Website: walmart
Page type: payment
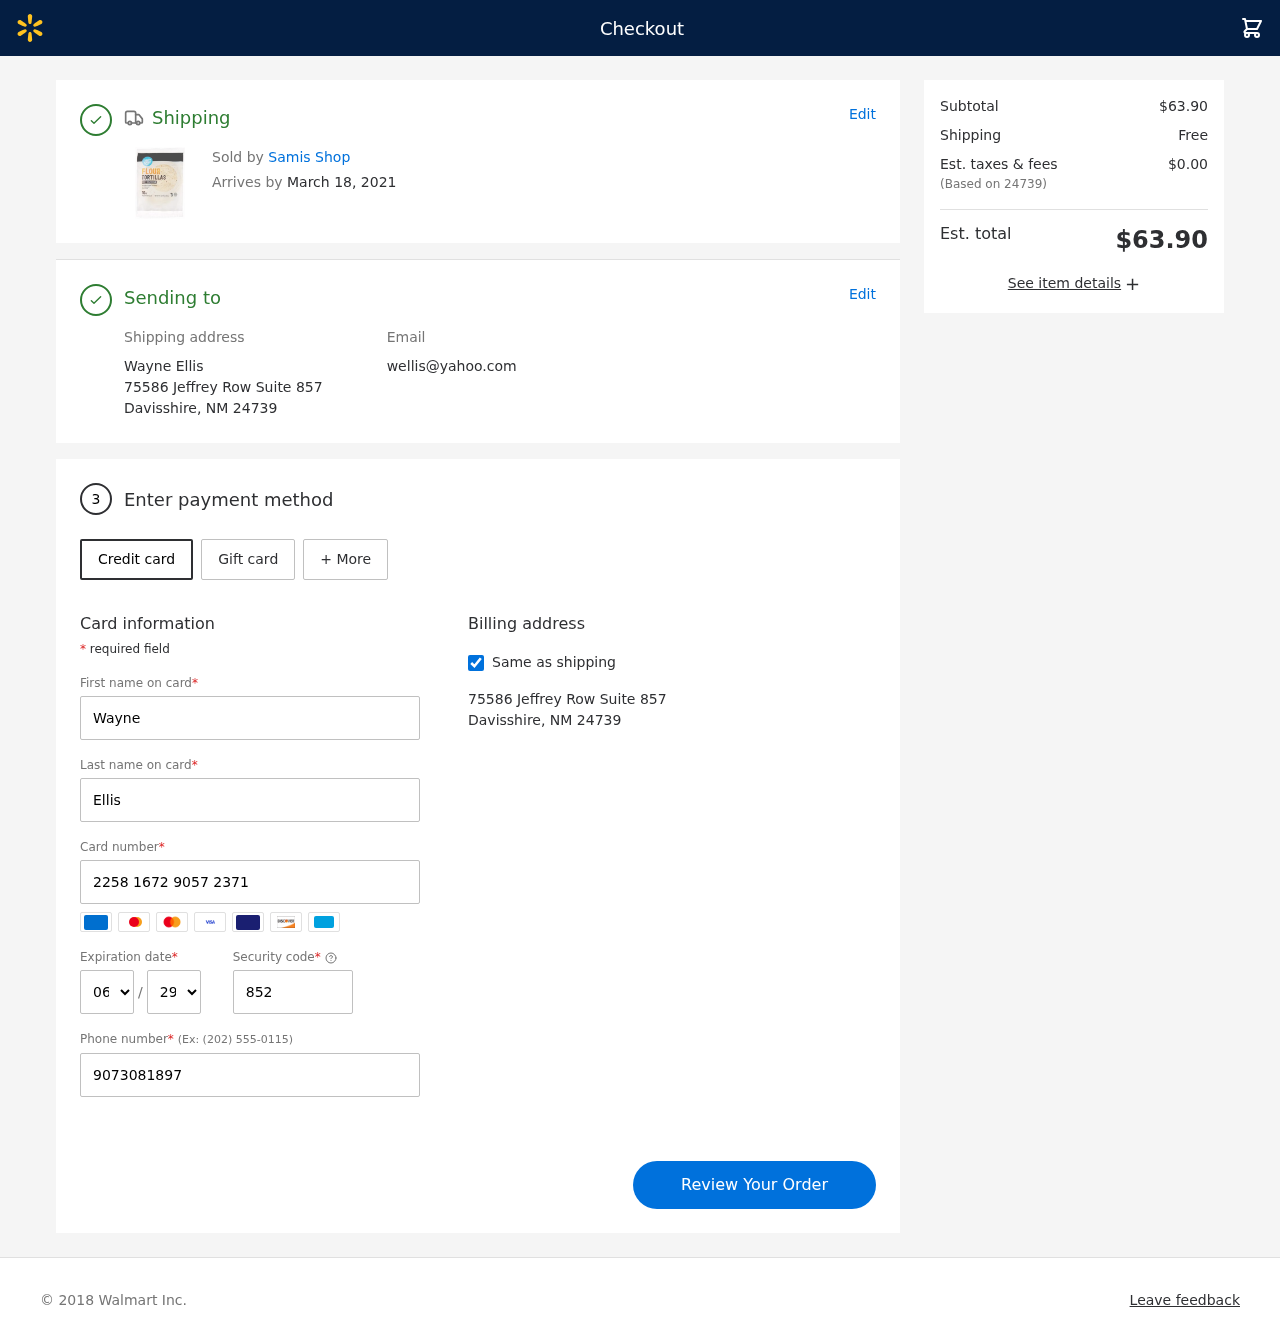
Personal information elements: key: PII_CARD_CVV
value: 852
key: PII_CARD_EXPIRY_MONTH
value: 06
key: PII_CARD_EXPIRY_YEAR
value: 29
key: PII_CARD_NUMBER
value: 2258 1672 9057 2371
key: PII_CITY_STATE_ZIP
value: Davisshire, NM 24739
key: PII_EMAIL
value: wellis@yahoo.com
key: PII_FIRSTNAME
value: Wayne
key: PII_FULLNAME
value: Wayne Ellis
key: PII_LASTNAME
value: Ellis
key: PII_PHONE
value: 9073081897
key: PII_POSTCODE
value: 24739
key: PII_STREET
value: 75586 Jeffrey Row Suite 857
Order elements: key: ORDER_DELIVERY_DATE
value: March 18, 2021
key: ORDER_SUBTOTAL
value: $63.90
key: ORDER_SHIPPING_COST
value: Free
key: ORDER_TAX
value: $0.00
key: ORDER_TOTAL
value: $63.90